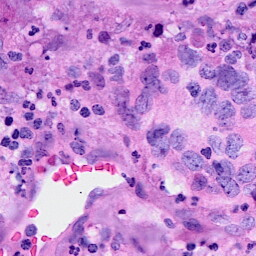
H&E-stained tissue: Breast